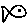
Label: fish